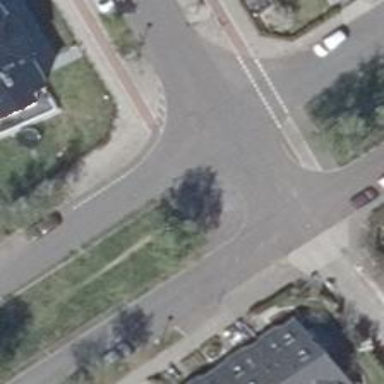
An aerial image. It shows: Residential road with asphalt surface and dedicated cycle track.